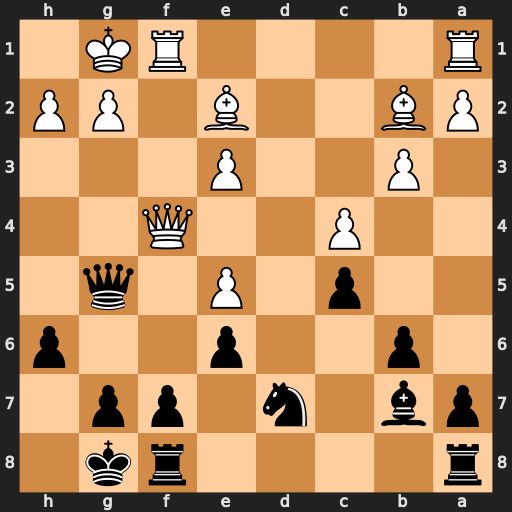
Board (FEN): r4rk1/pb1n1pp1/1p2p2p/2p1P1q1/2P2Q2/1P2P3/PB2B1PP/R4RK1
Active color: b
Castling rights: -
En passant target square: -
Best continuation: Qxg2#